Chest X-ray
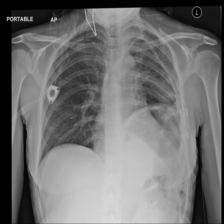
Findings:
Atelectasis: negative
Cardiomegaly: negative
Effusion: negative
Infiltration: negative
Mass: negative
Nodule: negative
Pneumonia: negative
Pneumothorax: negative
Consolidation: negative
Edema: negative
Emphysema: negative
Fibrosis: negative
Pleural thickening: negative
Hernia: negative